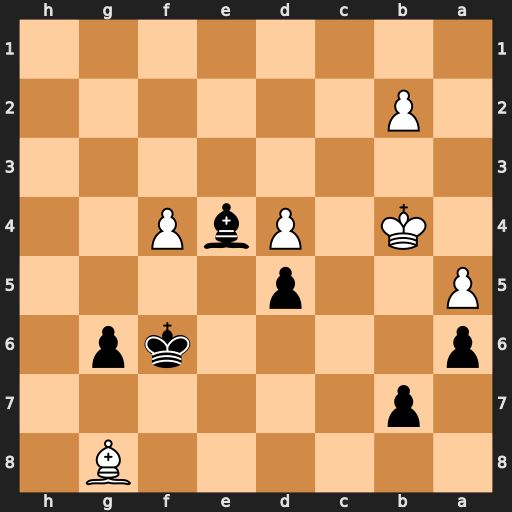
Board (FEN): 6B1/1p6/p4kp1/P2p4/1K1PbP2/8/1P6/8
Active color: b
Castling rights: -
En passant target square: -
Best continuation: Kf5 Kc5 Kxf4 Bxd5 g5 Bc4 g4 d5 g3 Bf1 g2 Bxg2 Bxg2